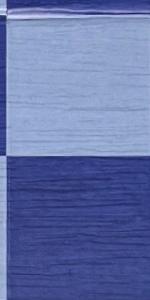
Label: Empty